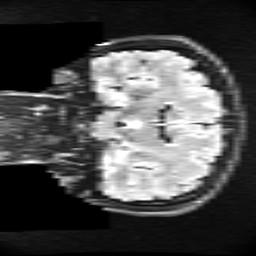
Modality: FLAIR
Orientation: coronal
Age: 20
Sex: male
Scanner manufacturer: ge
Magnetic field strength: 3 T
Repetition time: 11 s
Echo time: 0.1497 s